The image shows the envelope spectrum of a rolling-element bearing's vibration signal, with the characteristic fault frequencies (BPFO outer race, BPFI inner race, BSF ball, FTF cage) marked as reference lines. Diagnose the bearing from this image, choosing from: normal, inner_race, outer_race, ball.
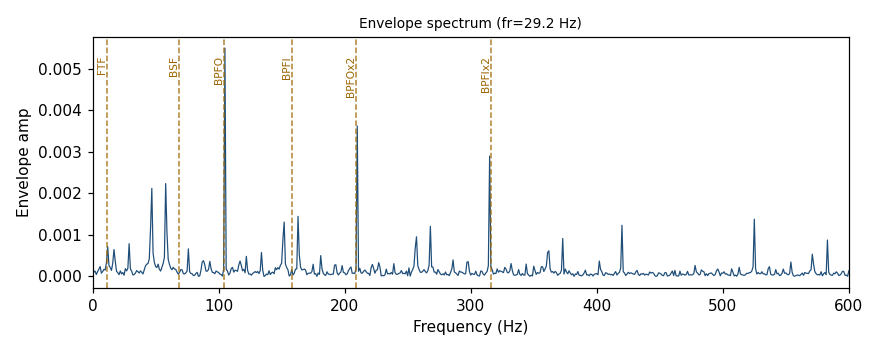
Answer: outer_race